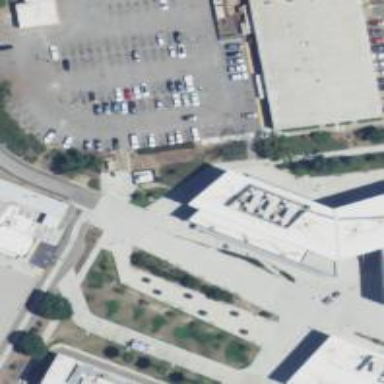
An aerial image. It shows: College building.